Question: I am trying to get my radio buttons to align but I am having difficulty doing this. What I am trying to do is have the buttons align with an indentation because I am going to display a caret if the option has been selected. I also want the text to come up just a bit because it's not inline with the actual radio button.
'''
input[type=radio] {
z-index: 3;
width: 26px;
height: 26px;
-moz-appearance: none;
}
label {
font-weight: normal;
font-size: 1.5em;
cursor: pointer;
}
.question-label {
margin-left: 15px;
}
'''
'''
<div class="radio">
<label>
<span class="button"><input type="radio" name="optionsRadios" value="20"></span>
<span class="question-label">True</span>
</label>
</div>
<div class="radio">
<label>
<span><i class="fa fa-caret-right fa-2x correct-answer" aria-hidden="true"></i></span>
<span class="button"><input type="radio" name="optionsRadios" value="20"></span>
<span class="question-label">False</span>
</label>
</div>
'''
Here is what it looks like right now.

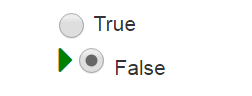
Answer: So I did a few things to your code:
1. Align the items inside the label using inline-blocks: .radio label > span {
display: inline-block;
vertical-align: middle;
}
This is better than positioning using px.
2. Now add the caret icon to both radio so that the horizontal alignment will be automatically done (and you can contextually show the green caret). To make that work apply these: .correct-answer {
color: green;
}
.wrong-answer {
opacity: 0;
}
Let me know your feedback. Thanks!
'''
input[type=radio] {
z-index: 3;
width: 26px;
height: 26px;
-moz-appearance: none;
}
label {
font-weight: normal;
font-size: 1.5em;
cursor: pointer;
}
.question-label {
margin-left: 15px;
}
.radio label > span {
display: inline-block;
vertical-align: middle;
}
.correct-answer {
color: green;
}
.wrong-answer {
opacity: 0;
}
'''
'''
<link href="https://maxcdn.bootstrapcdn.com/font-awesome/4.6.3/css/font-awesome.min.css" rel="stylesheet">
<div class="radio">
<label>
<span><i class="fa fa-caret-right fa-2x wrong-answer" aria-hidden="true"></i></span>
<span class="button"><input type="radio" name="optionsRadios" value="20"></span>
<span class="question-label">True</span>
</label>
</div>
<div class="radio">
<label>
<span><i class="fa fa-caret-right fa-2x correct-answer" aria-hidden="true"></i></span>
<span class="button"><input type="radio" name="optionsRadios" value="20"></span>
<span class="question-label">False</span>
</label>
</div>
'''